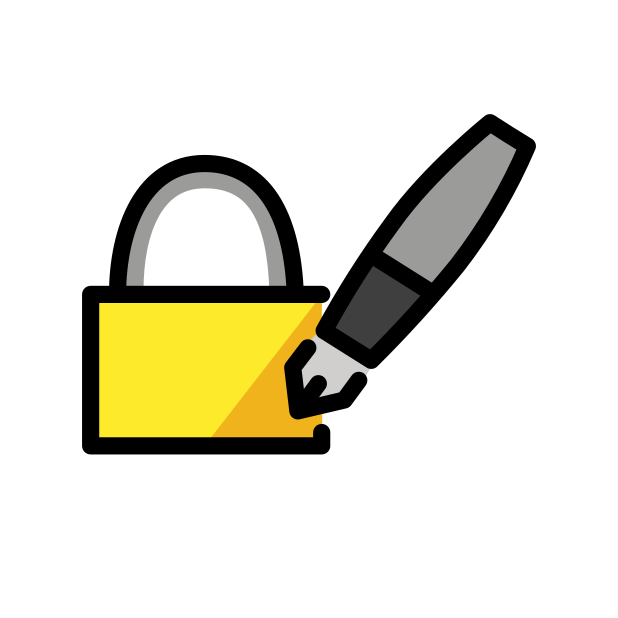
locked with pen